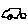
Label: car